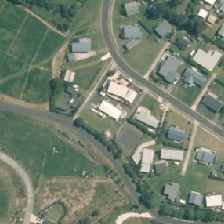
Land cover: urban_build_up